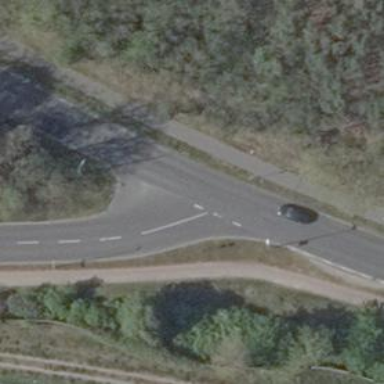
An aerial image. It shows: Road with "give way" sign.